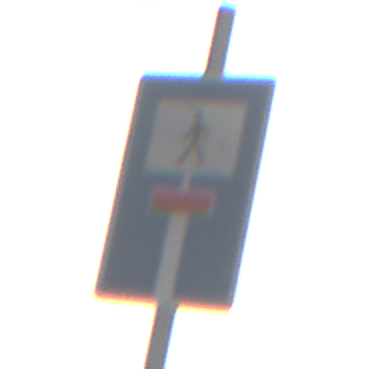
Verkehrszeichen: SackgasseFussgaengerDurchlaessig
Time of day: MorningAfternoon
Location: Outdoor (Nature)
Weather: PartlyCloudy
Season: NotSpecified
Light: Natural